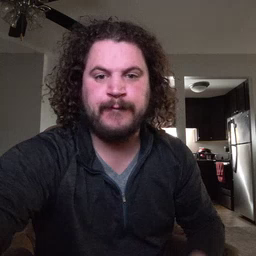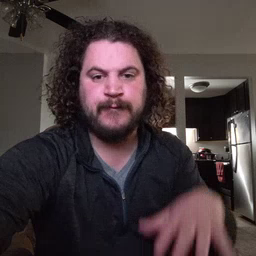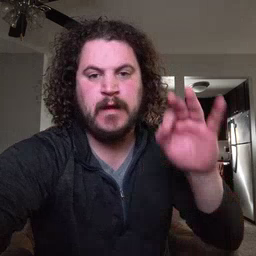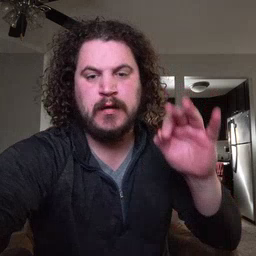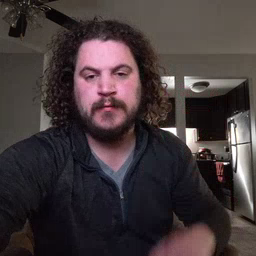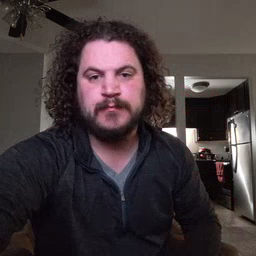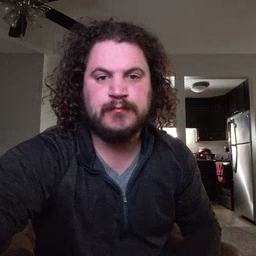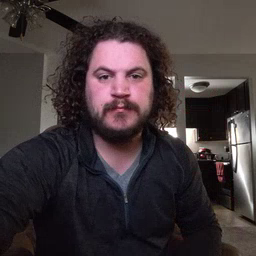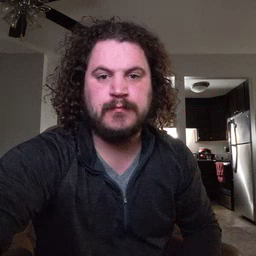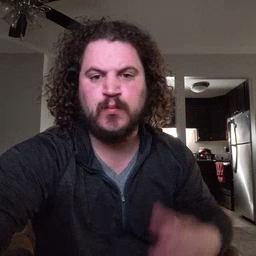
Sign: find